Brain MRI, t1w sequence, axial 2D slice.
Patient: age 50, sex F, weight 78 kg, height 1.78 m
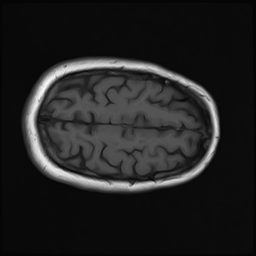